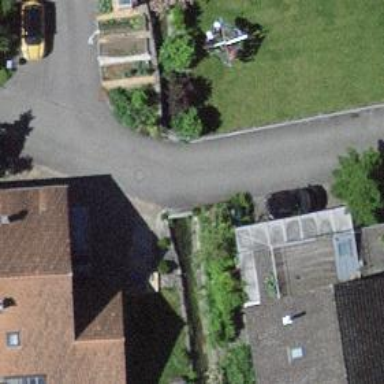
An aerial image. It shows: Alleyway designated as service road.